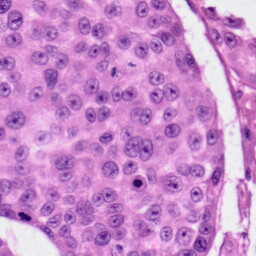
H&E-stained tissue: Skin